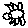
Label: bird